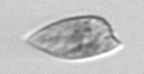
Label: Prorocentrum_dentatum